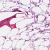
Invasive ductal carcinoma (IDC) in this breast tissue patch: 1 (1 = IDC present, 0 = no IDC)